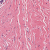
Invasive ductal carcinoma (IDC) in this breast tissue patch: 0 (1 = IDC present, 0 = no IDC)